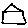
Label: house